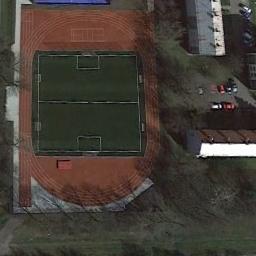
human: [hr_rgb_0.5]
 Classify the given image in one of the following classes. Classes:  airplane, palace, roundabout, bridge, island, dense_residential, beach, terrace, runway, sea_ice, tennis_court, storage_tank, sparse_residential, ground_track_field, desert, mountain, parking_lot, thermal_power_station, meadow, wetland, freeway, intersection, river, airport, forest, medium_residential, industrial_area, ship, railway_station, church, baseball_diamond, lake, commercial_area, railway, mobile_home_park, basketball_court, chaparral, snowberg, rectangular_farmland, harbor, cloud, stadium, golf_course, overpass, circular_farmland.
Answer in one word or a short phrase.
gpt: ground_track_field